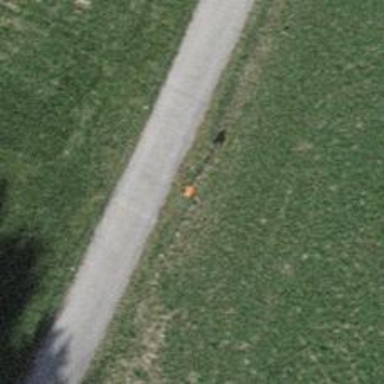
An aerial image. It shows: Aerial marker.